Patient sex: F
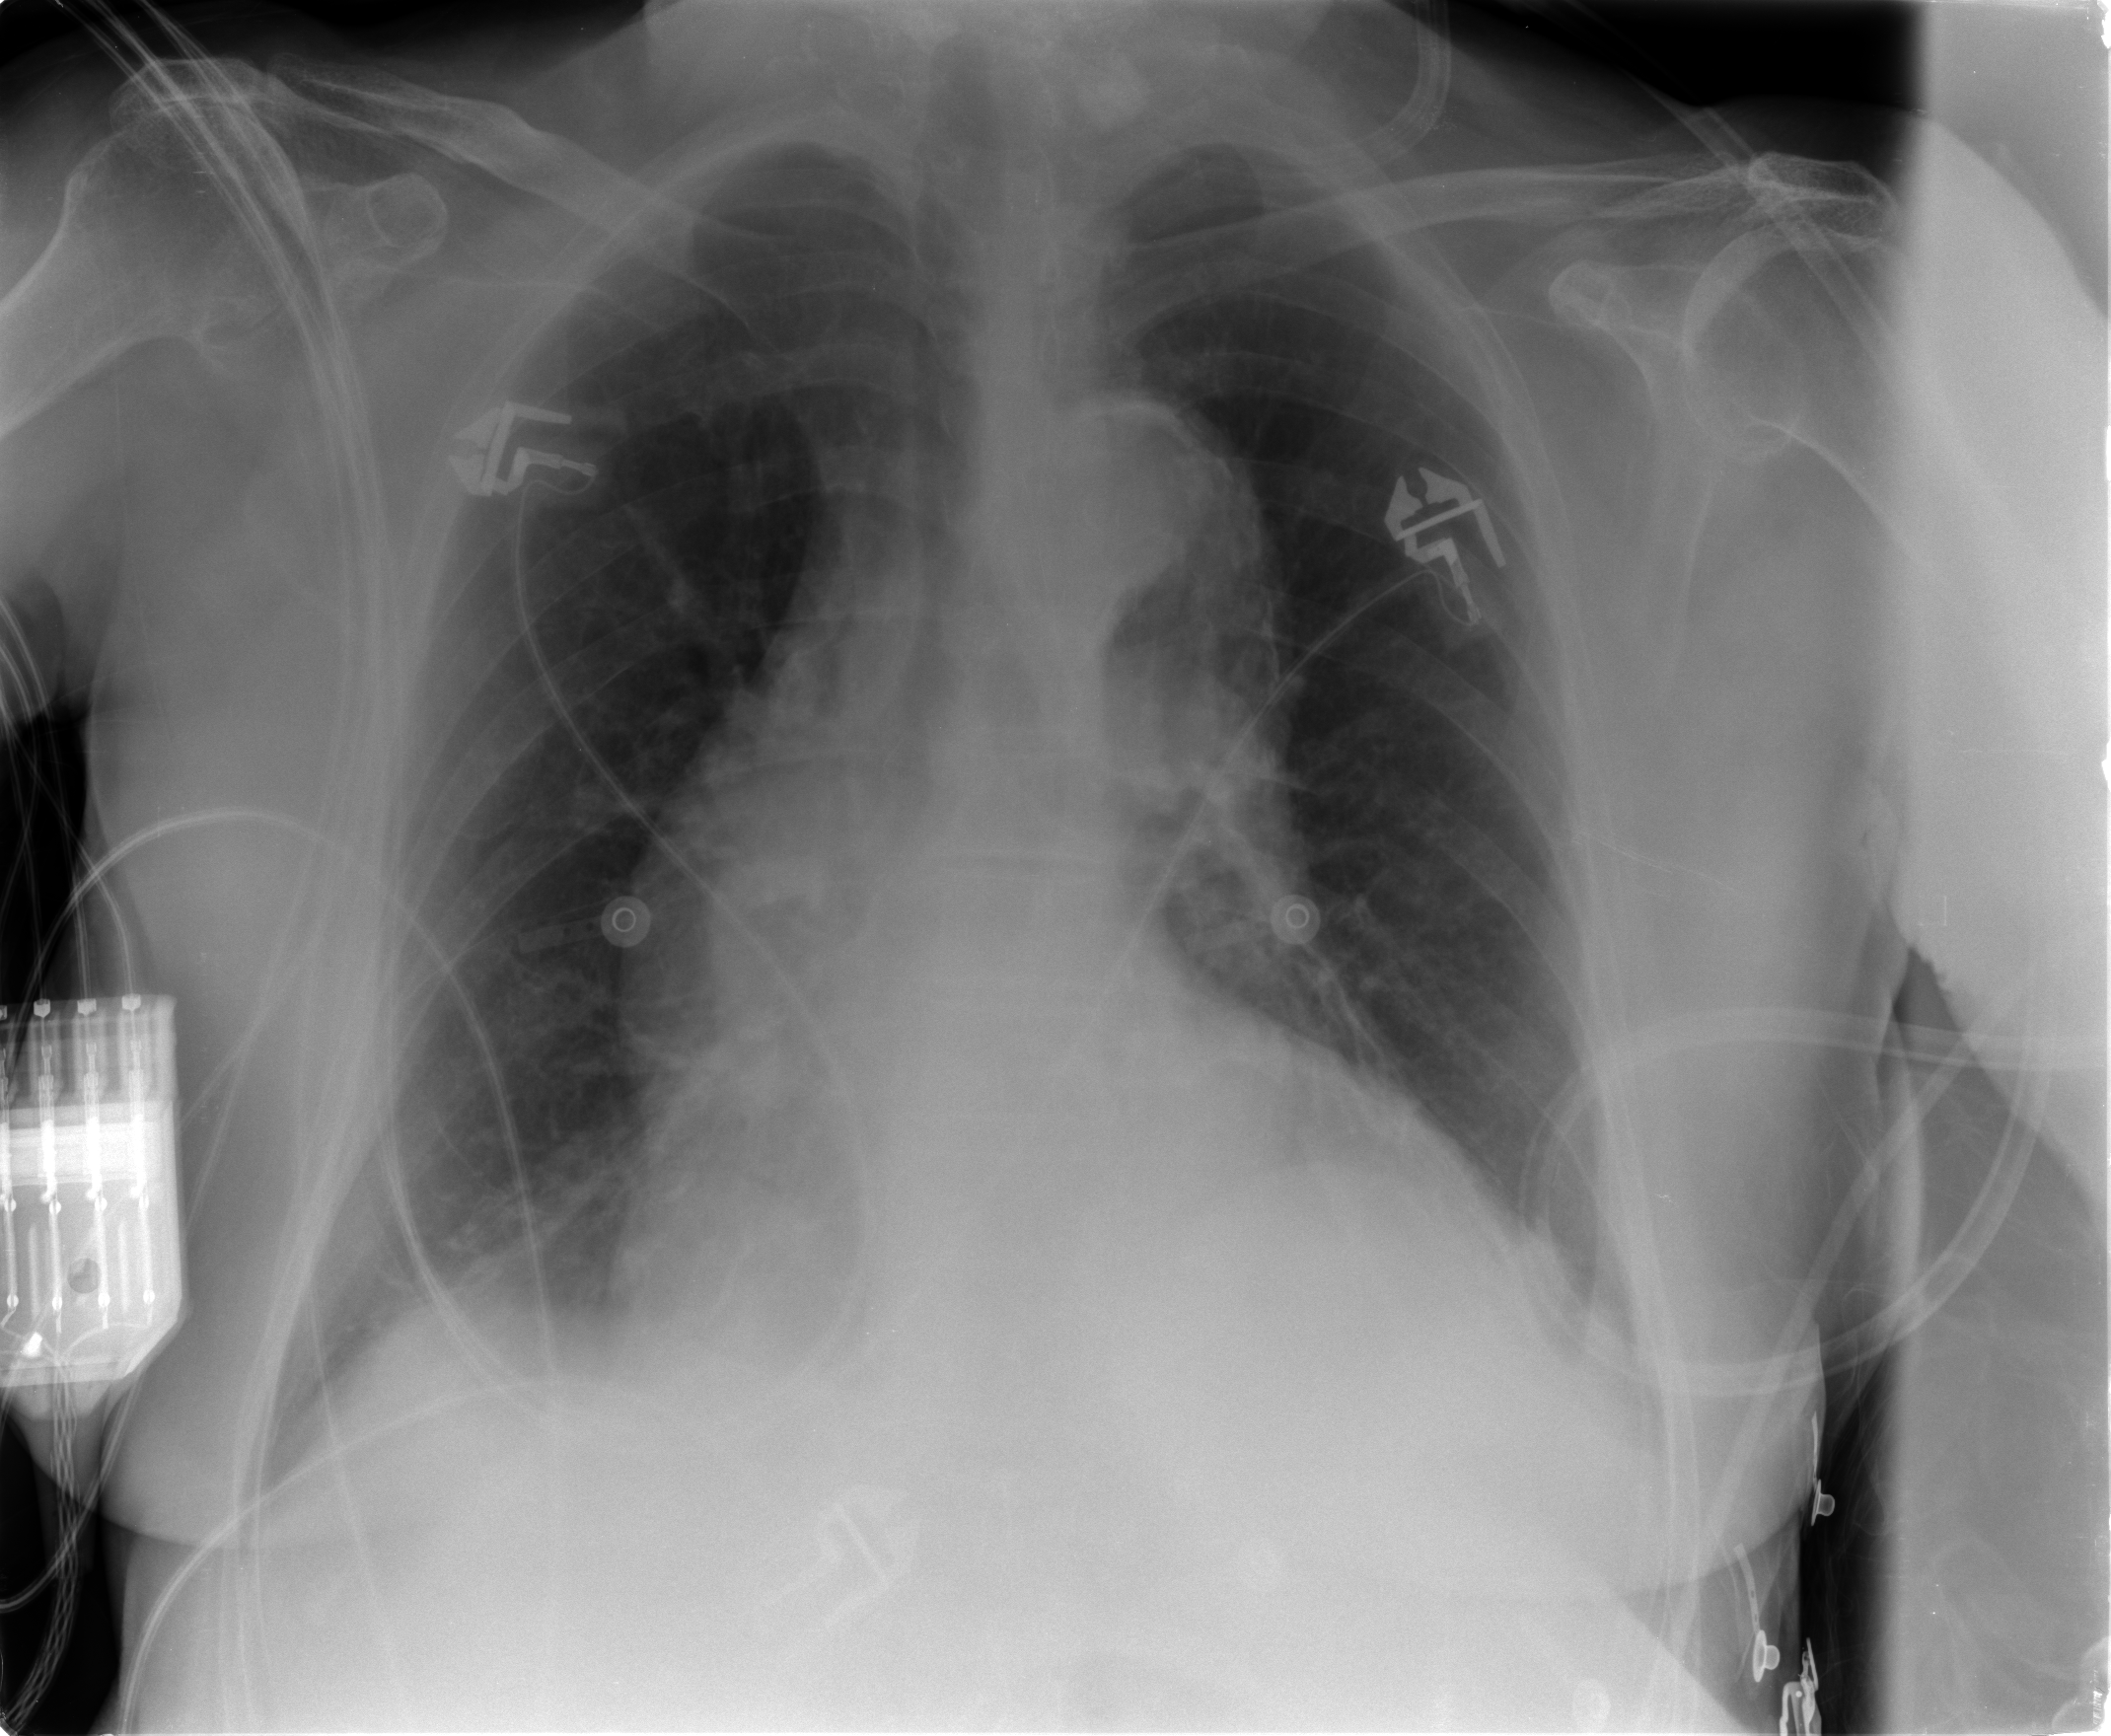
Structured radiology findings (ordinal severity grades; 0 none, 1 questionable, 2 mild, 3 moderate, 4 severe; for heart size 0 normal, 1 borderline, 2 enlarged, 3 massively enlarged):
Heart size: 2
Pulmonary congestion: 1
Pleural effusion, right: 2
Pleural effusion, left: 1
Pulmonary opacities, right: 0
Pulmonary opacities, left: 0
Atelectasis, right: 2
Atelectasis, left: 2